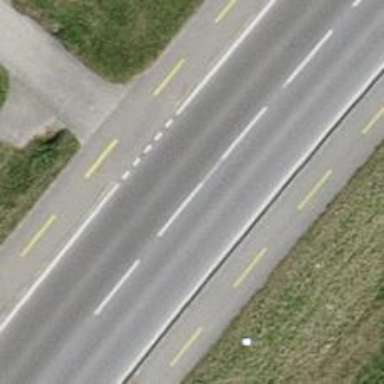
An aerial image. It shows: Asphalt road with primary highway and cycle track.